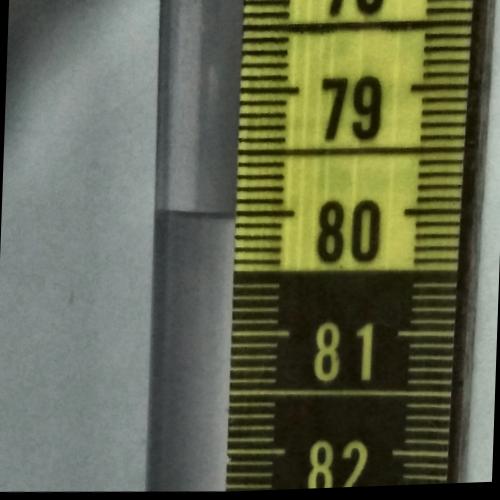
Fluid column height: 80.0 cm